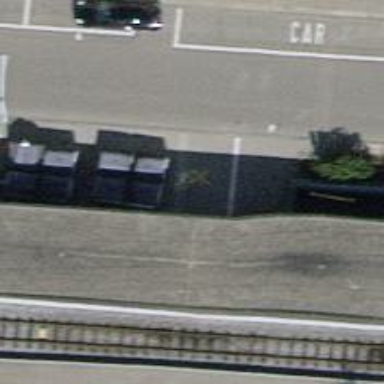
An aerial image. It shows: Recycling container for recycling.